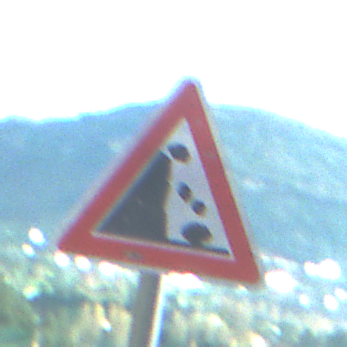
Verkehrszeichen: SteinschlagLinks
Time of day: Night
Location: Outdoor (Nature)
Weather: PartlyCloudy
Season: NotSpecified
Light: Natural